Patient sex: M
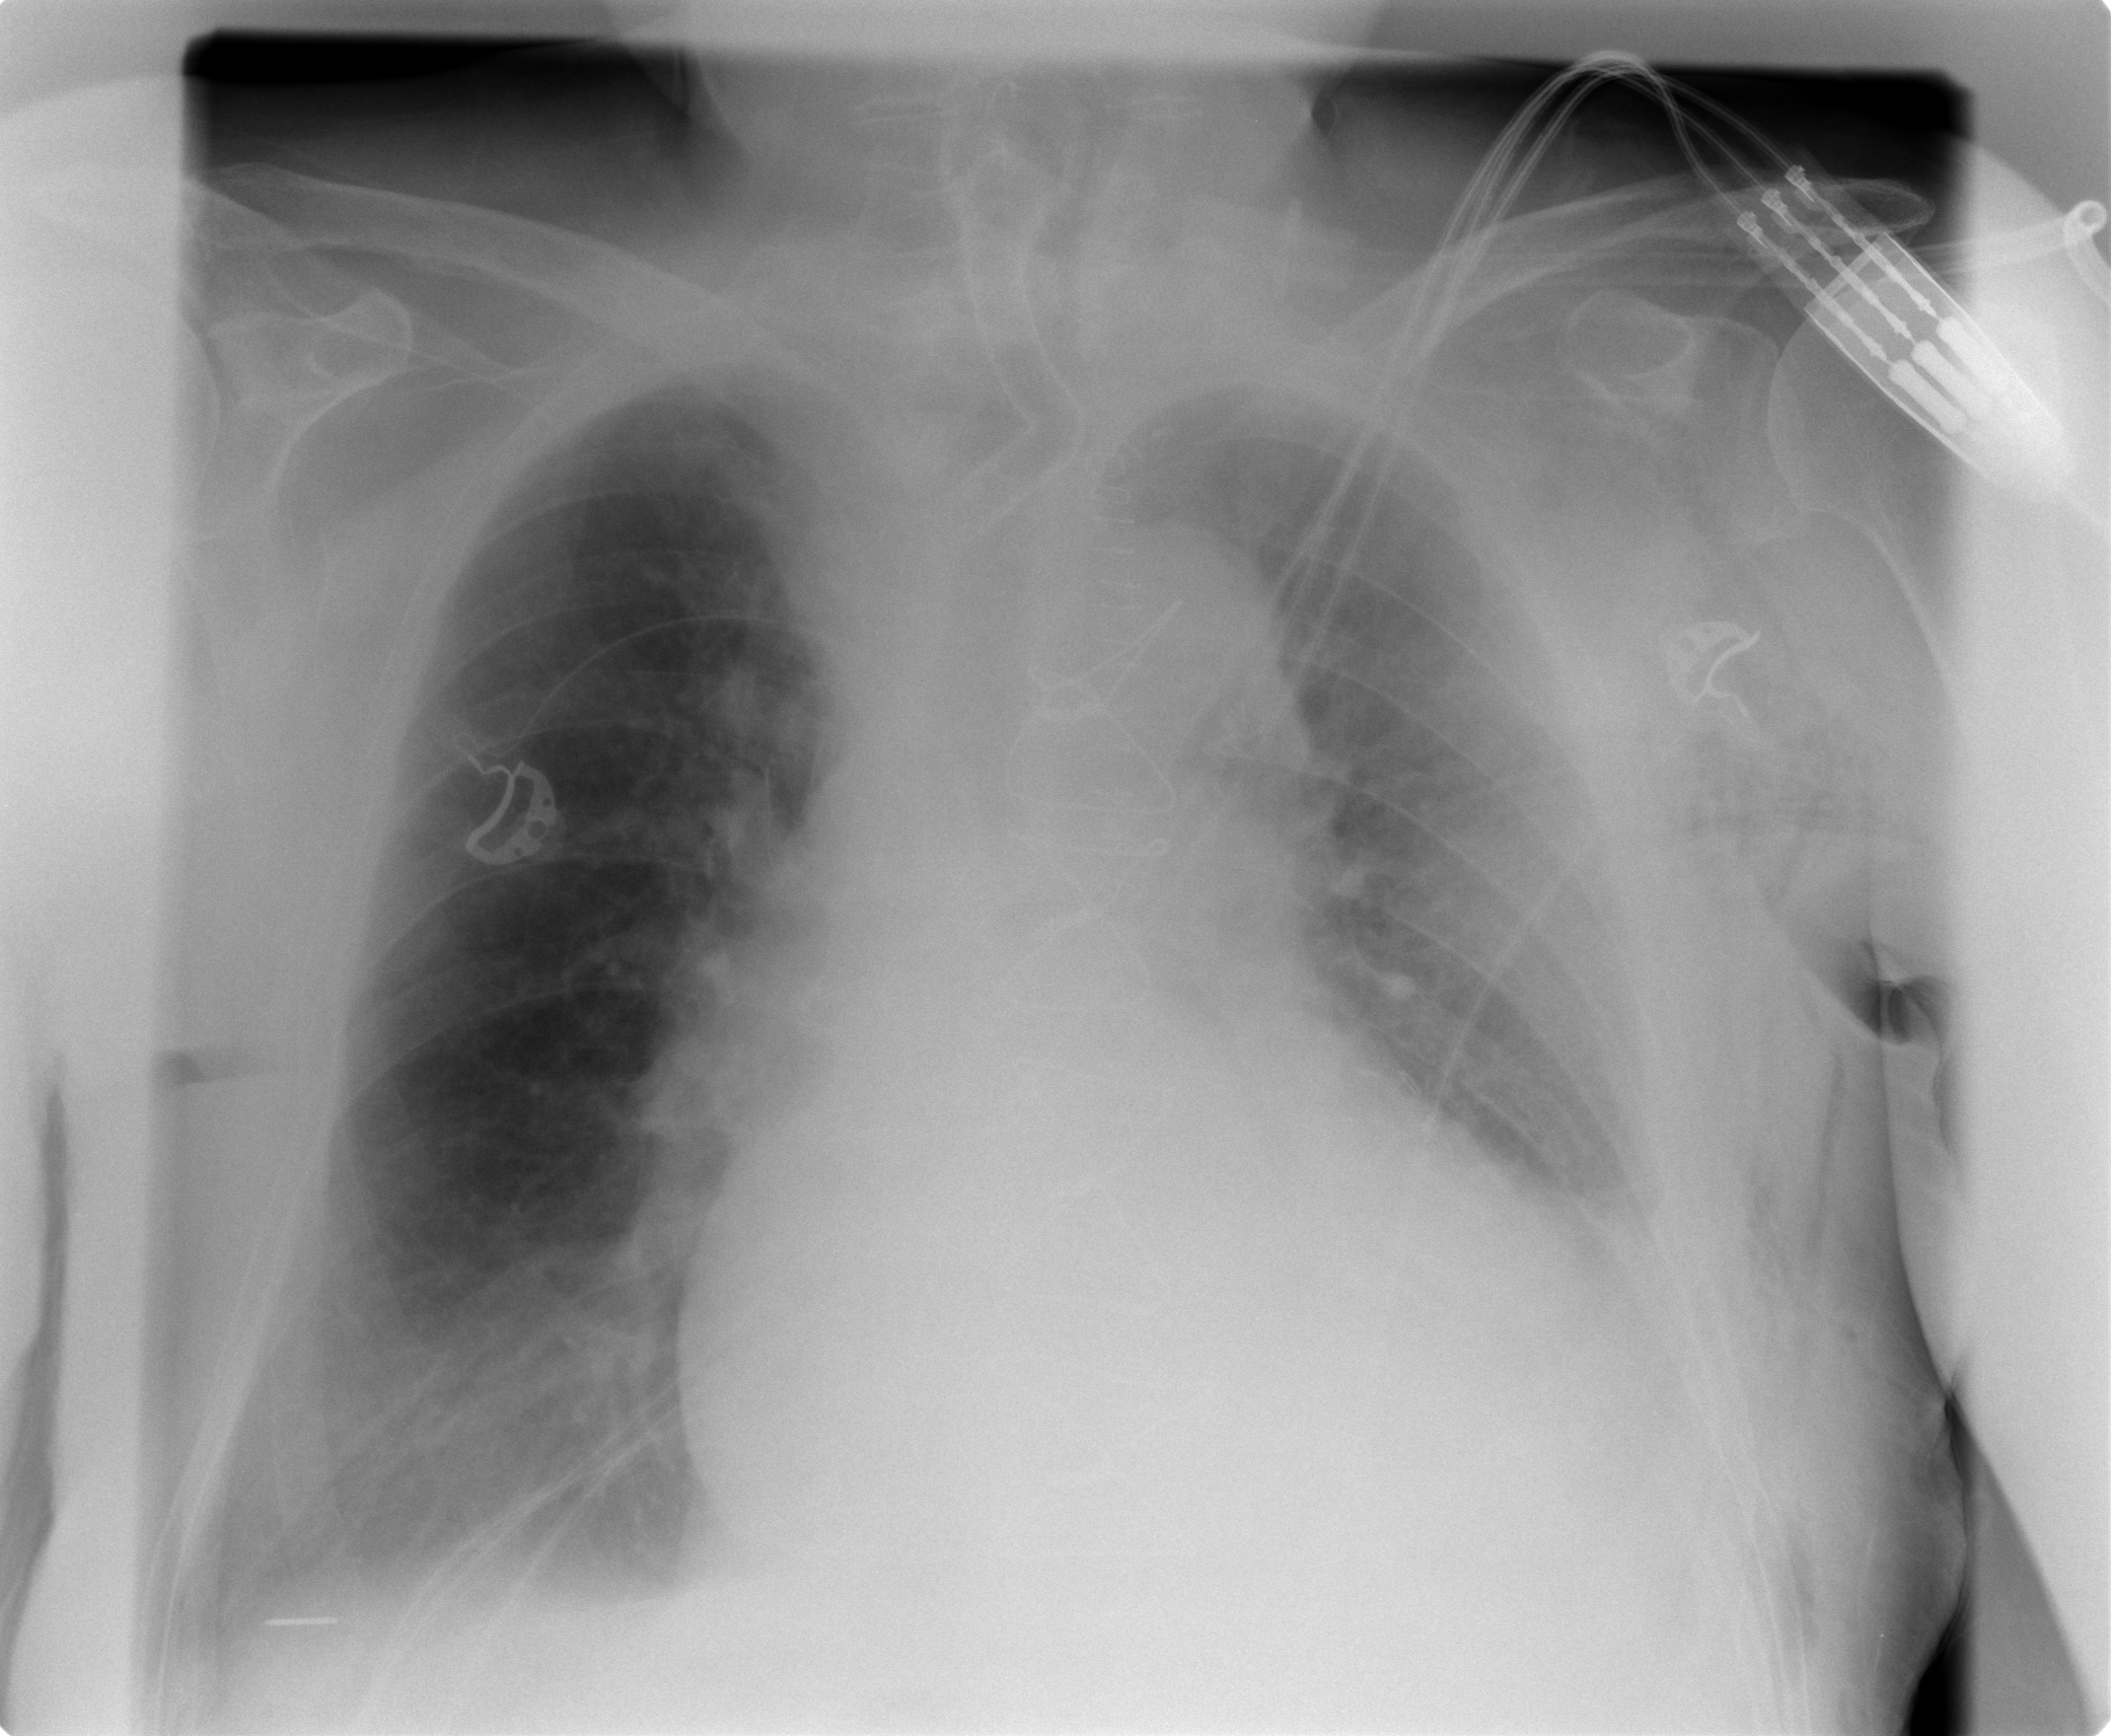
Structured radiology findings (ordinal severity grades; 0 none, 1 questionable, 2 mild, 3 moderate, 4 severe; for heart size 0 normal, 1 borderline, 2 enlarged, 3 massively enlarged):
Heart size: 3
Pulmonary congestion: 0
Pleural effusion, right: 2
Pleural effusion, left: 3
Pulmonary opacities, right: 0
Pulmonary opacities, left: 0
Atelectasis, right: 2
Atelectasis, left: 2